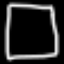
Label: square